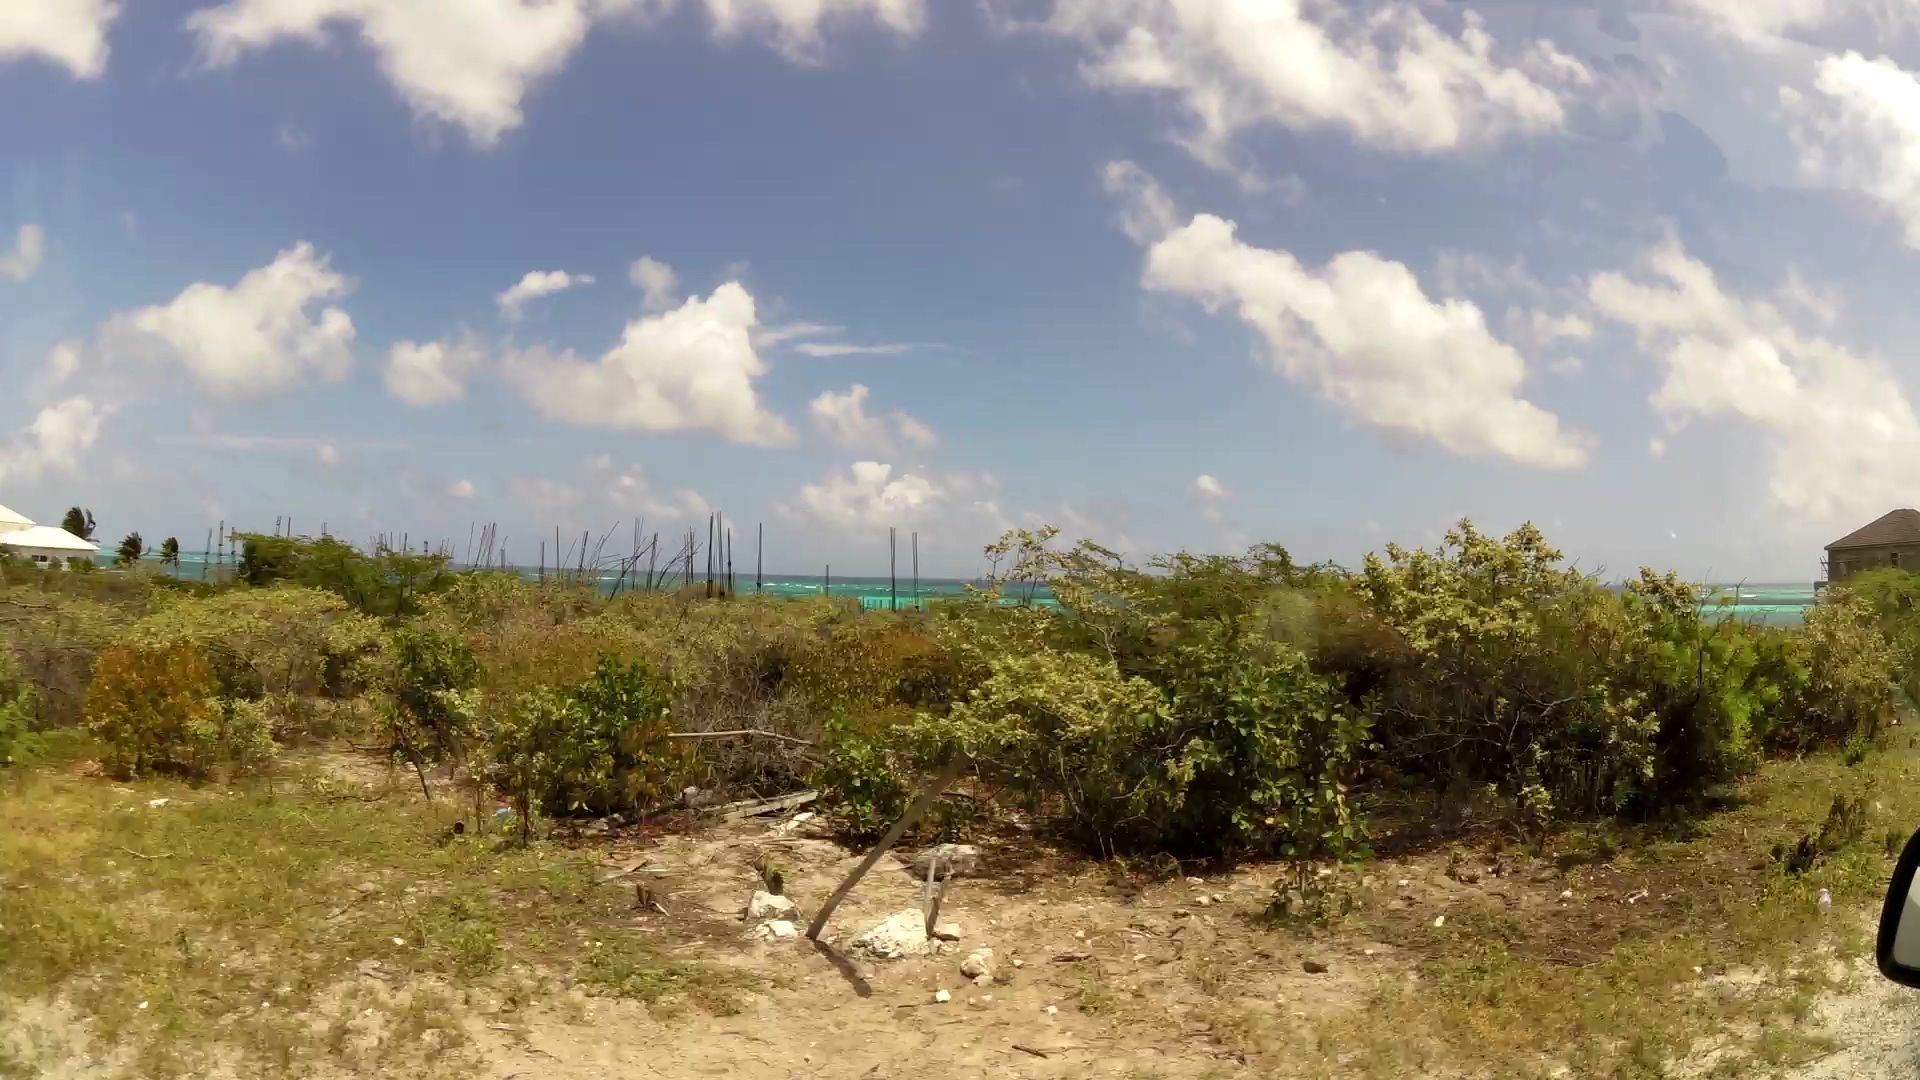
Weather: clear
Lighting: day
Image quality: slightly poor
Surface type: fields
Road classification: tertiary
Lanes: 2.0
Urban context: semi-dense urban cluster
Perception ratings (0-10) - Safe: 7.62, Lively: 2.45, Beautiful: 6.14, Boring: 5.78, Depressing: 3.58, Wealthy: 2.57